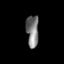
Tissue: lung
Cell type: Endothelial cells
Senescence score: 0.5631
Nuclear area (px): 386
Mean DAPI intensity: 123.749